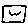
Label: square